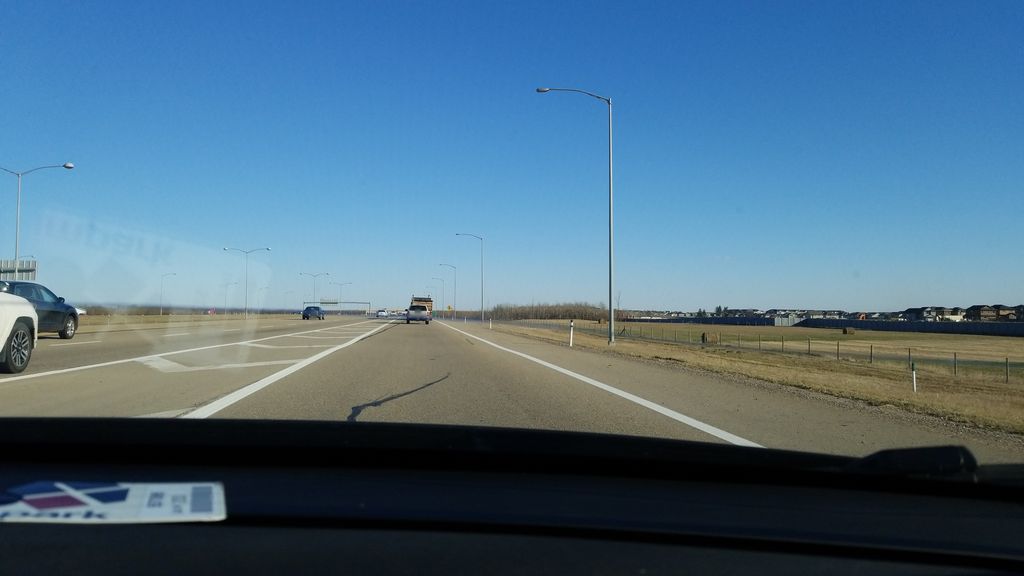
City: edmonton